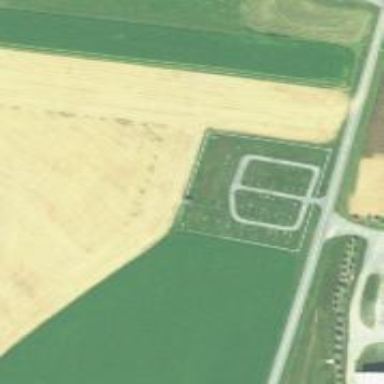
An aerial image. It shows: Cemetery.